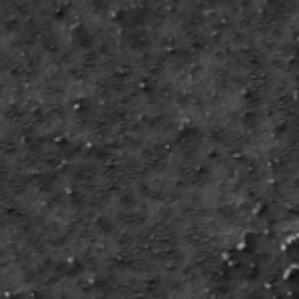
Label: frost